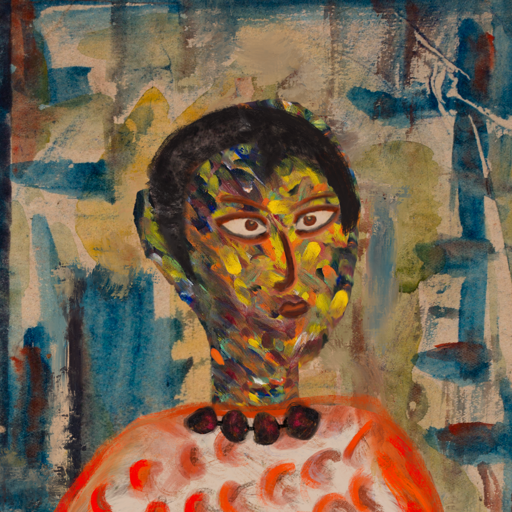
Background: Orphan, Head And Neck Side: An_Impression, Face Side: Roy_Bahadur, Bust: Rupkatha, Hair Side: Roy_Bahadur, Head Accessory: Blank, Second Necklace: Blank, Necklace: Mosgoul, Baby: Blank